Interaction volume radius: 5 \u00c5
Interaction volume height: 15 \u00c5
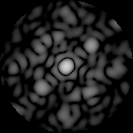
Disorder parameter: 0.5672